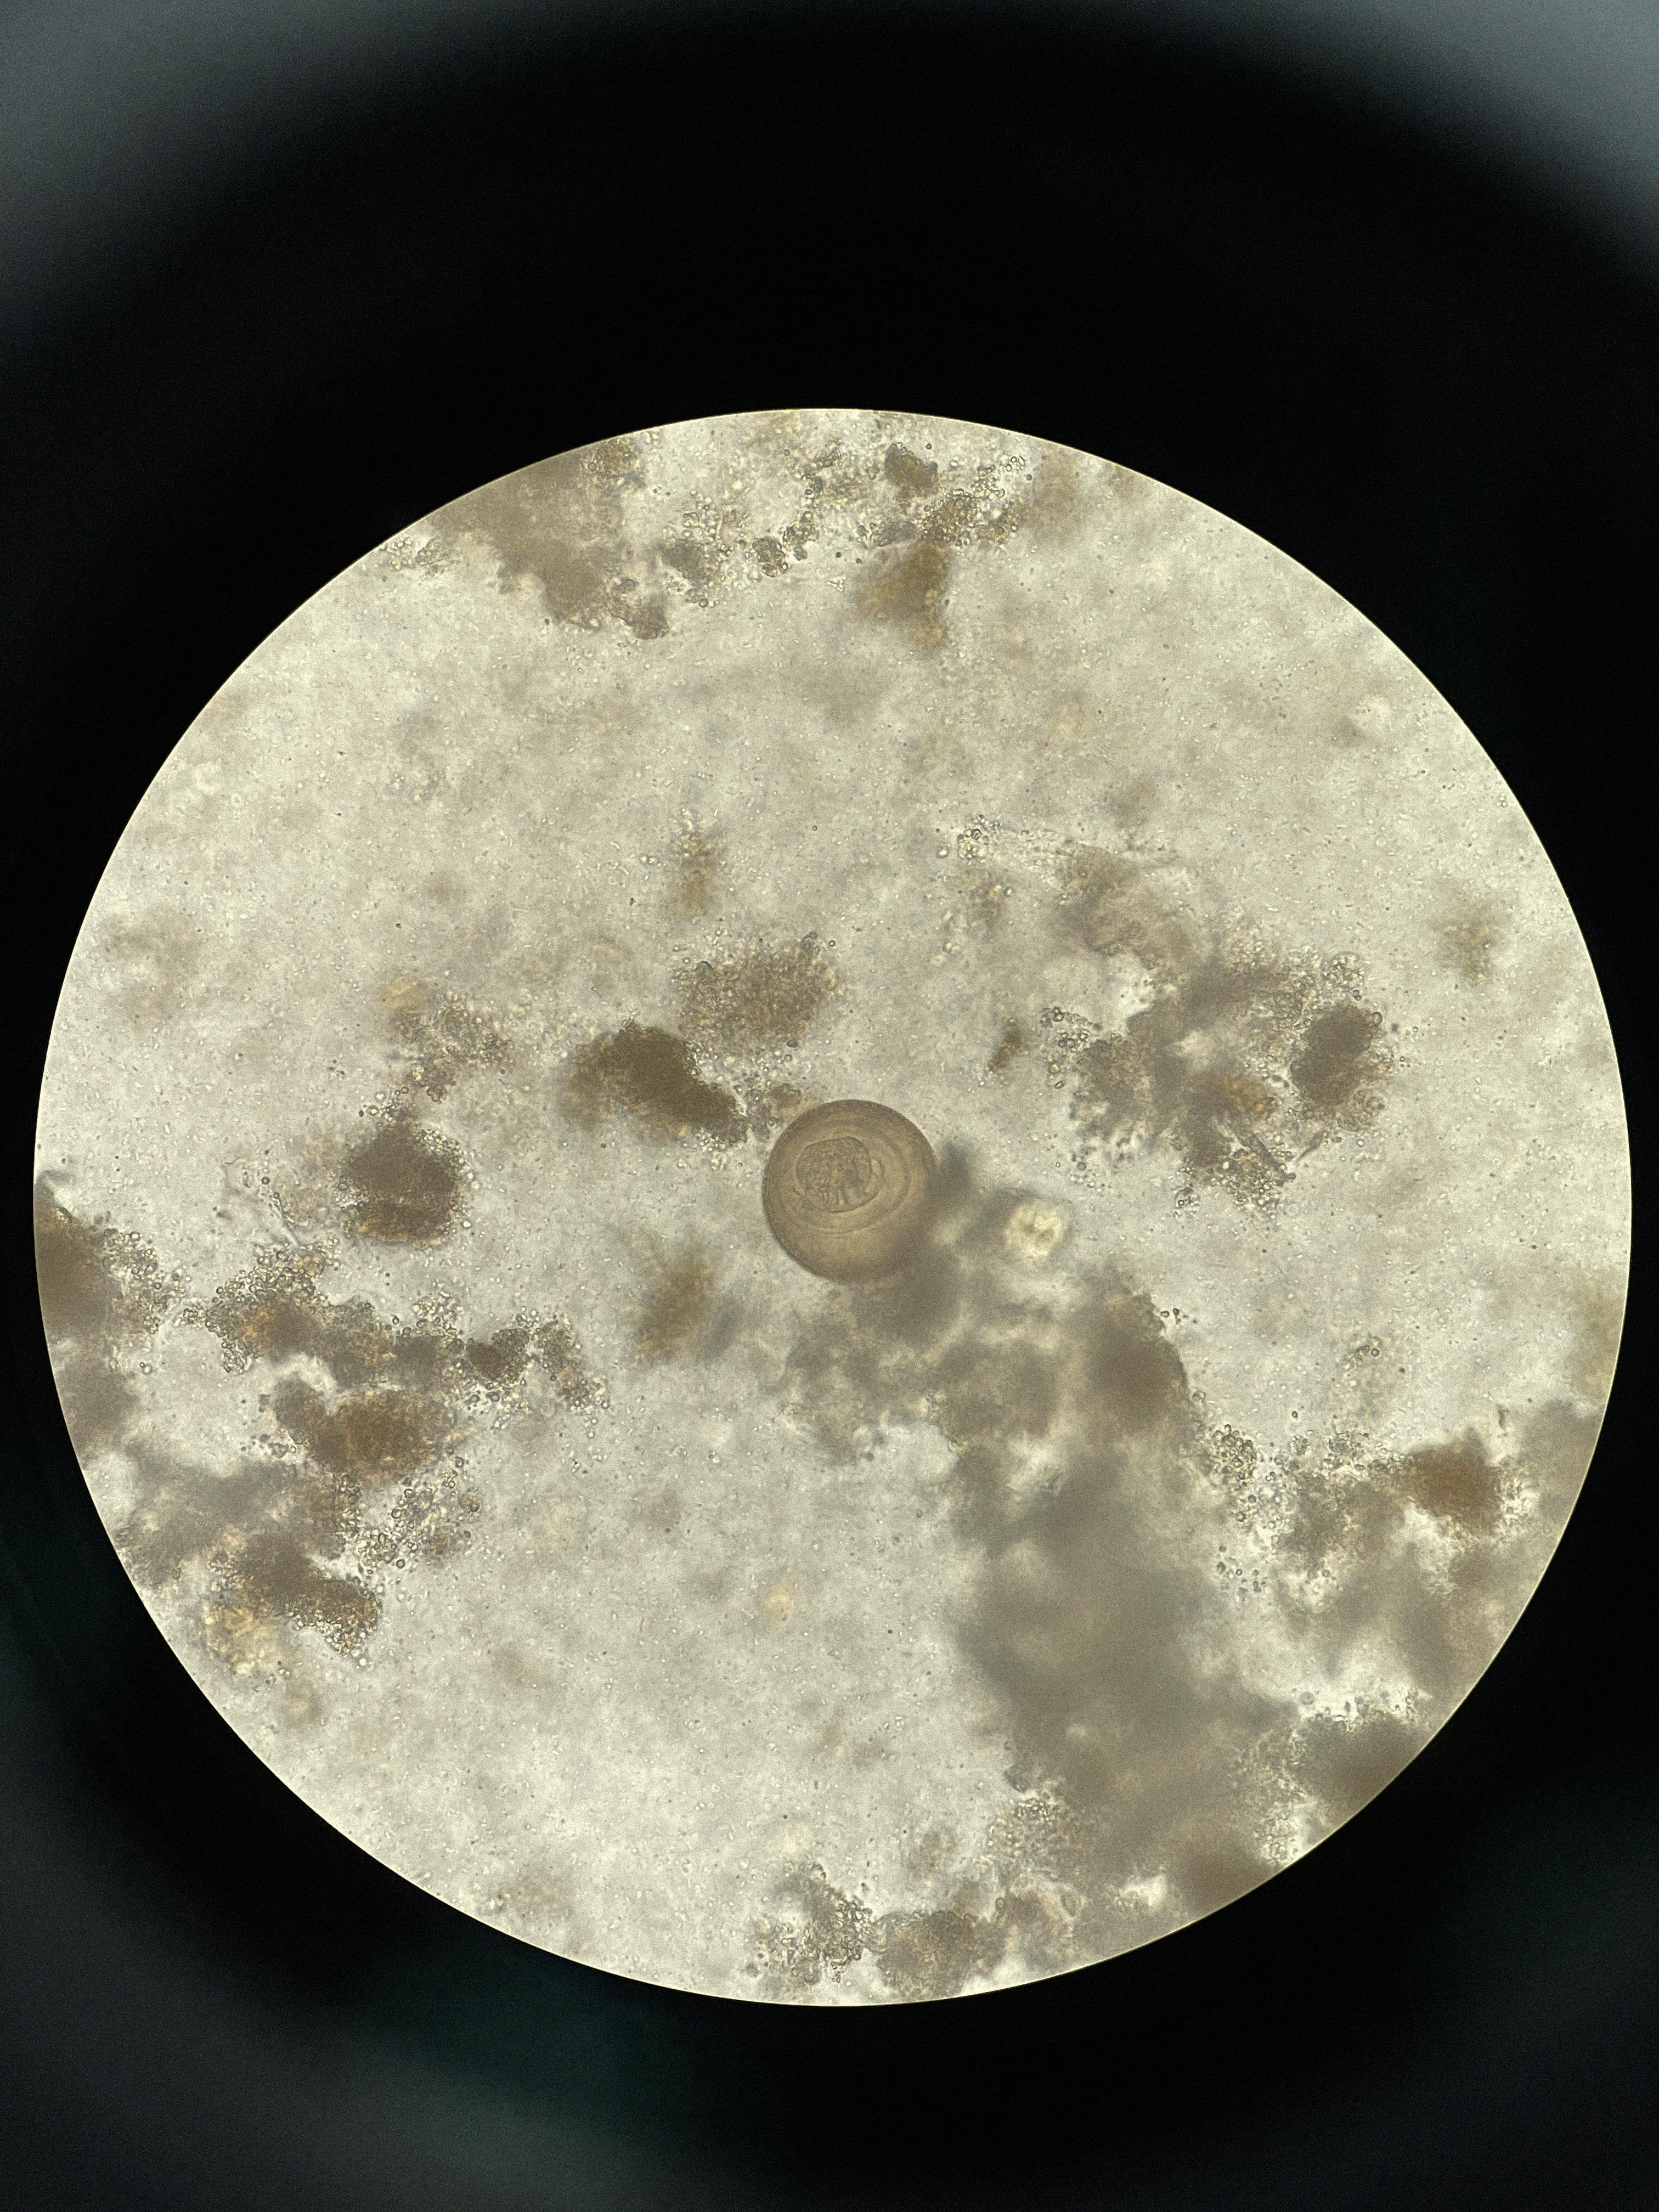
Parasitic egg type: Hymenolepis diminuta